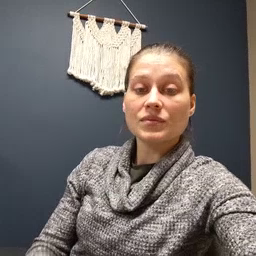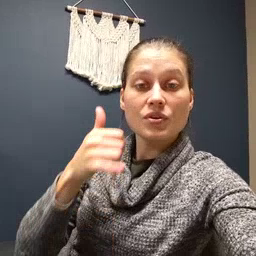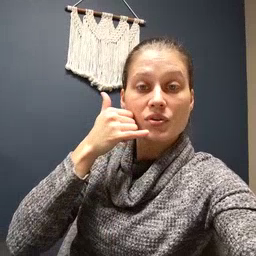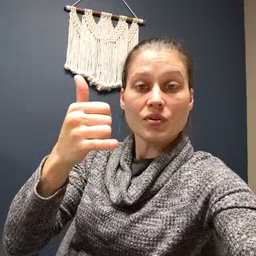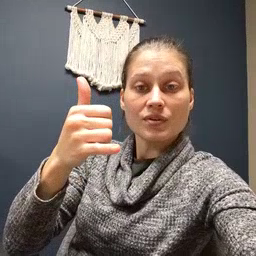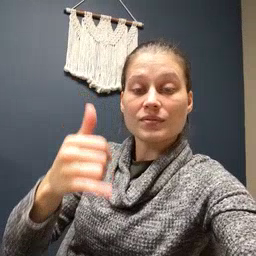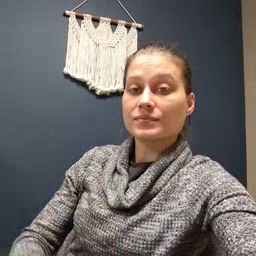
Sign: callonphone